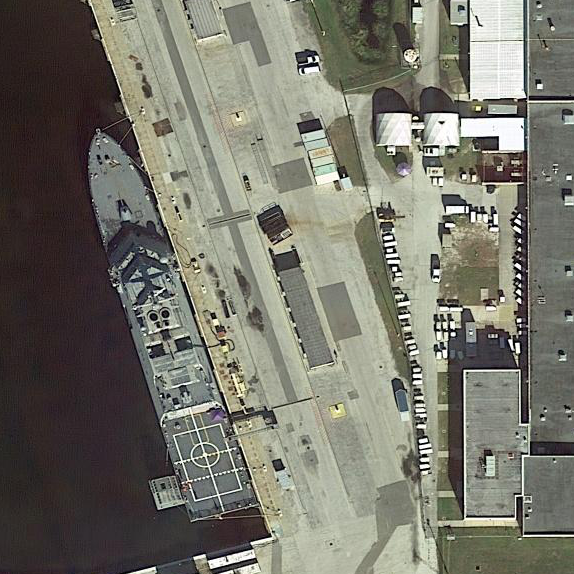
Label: Freedom-class_combat_ship